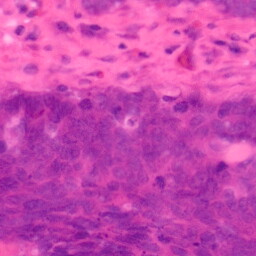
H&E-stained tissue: Colon